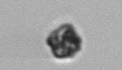
Label: Dinophyceae